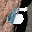
Label: 5